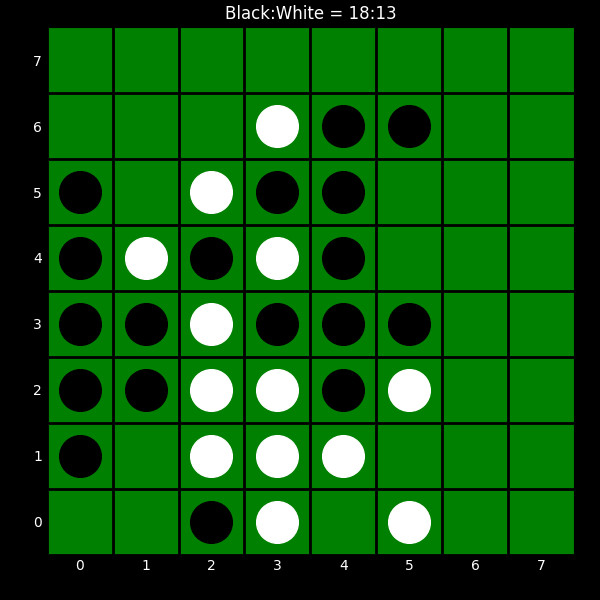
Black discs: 18
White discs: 13